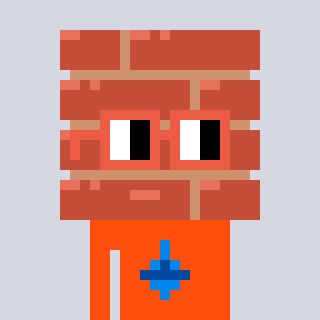
a pixel art character with square orange glasses, a wall-shaped head and a orange-colored body on a cool background